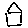
Label: house